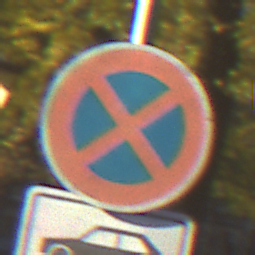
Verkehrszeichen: AbsolutesHalteverbot
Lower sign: MehrspurigeFahrzeugeFrei1
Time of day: SunriseSunset
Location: Outdoor (Urban)
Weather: PartlyCloudy
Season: Autumn
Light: Natural